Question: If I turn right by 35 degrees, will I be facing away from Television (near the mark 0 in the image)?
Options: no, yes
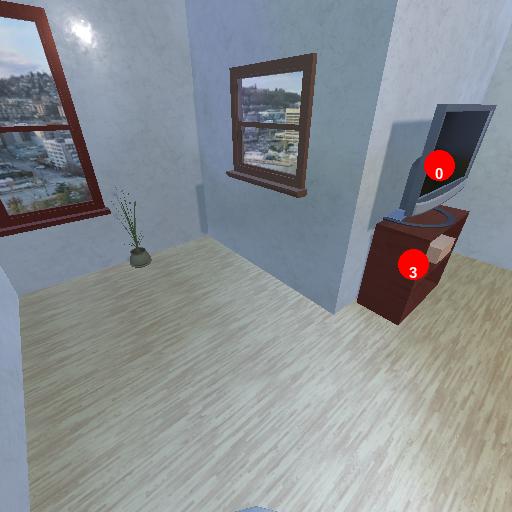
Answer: no